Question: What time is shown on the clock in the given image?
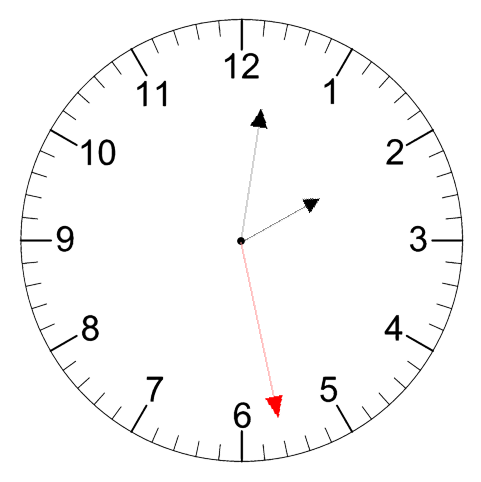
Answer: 02:01:28